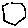
Label: hexagon